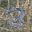
Label: 3